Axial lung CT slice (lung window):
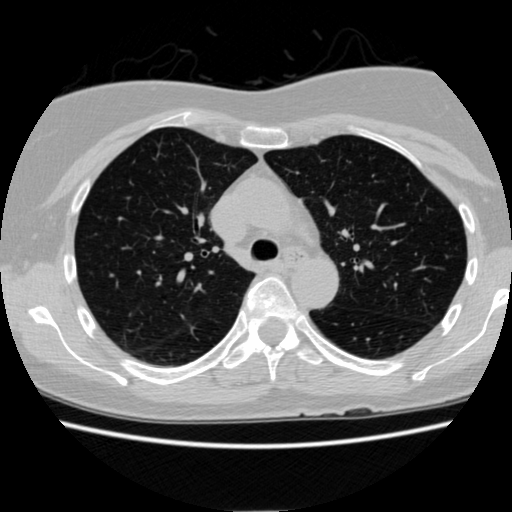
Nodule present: no